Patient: sex M, age 49
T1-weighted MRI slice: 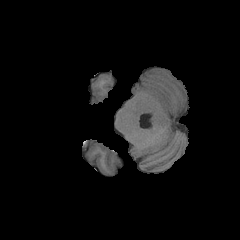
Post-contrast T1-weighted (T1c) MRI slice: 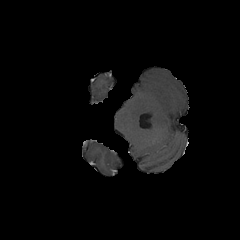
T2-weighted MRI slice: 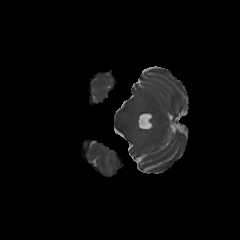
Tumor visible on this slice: no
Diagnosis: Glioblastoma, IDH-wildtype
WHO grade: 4